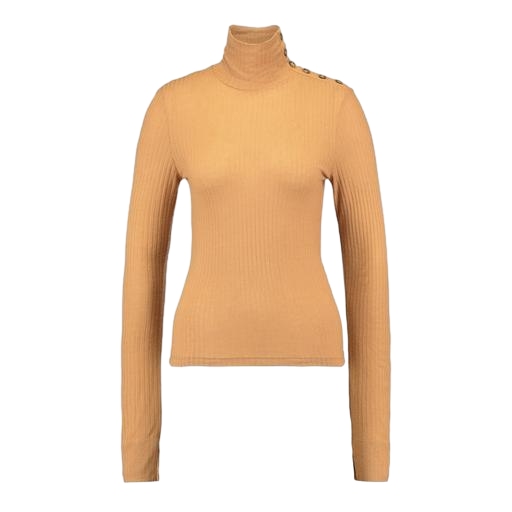
multicolor vero moda rust high neck blouse, high-neck top, beige colored long sleeve, white background